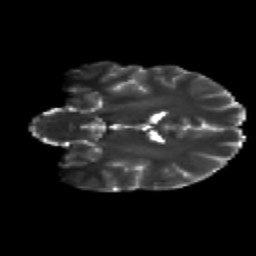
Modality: T2w
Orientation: coronal
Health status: healthy
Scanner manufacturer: siemens
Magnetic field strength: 3 T
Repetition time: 12 s
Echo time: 0.092 s